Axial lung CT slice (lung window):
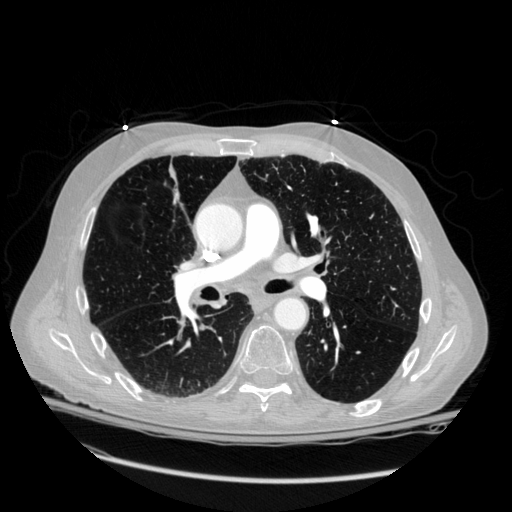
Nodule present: no